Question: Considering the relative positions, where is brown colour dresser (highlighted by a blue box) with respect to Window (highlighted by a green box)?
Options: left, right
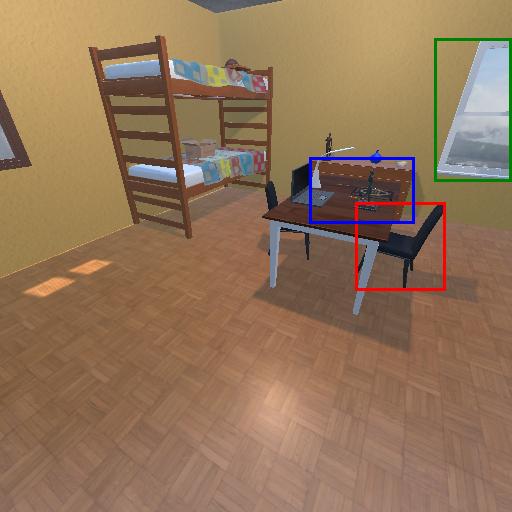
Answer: left